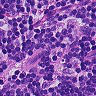
Metastatic tissue present: no